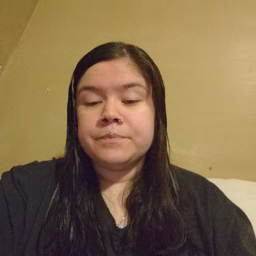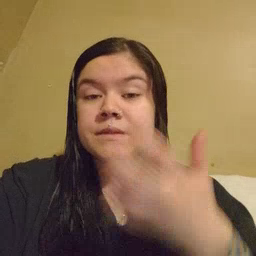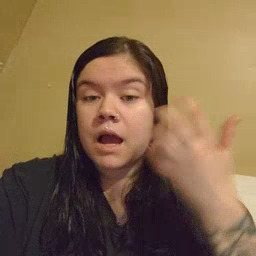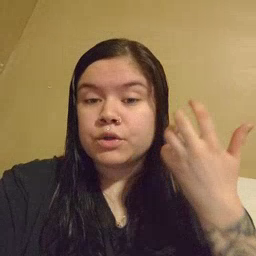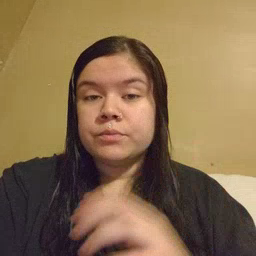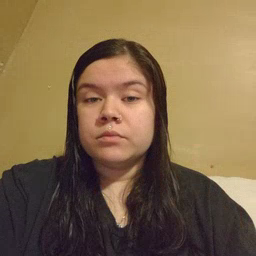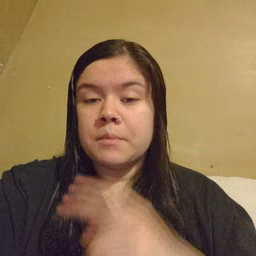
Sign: tiger